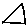
Label: triangle